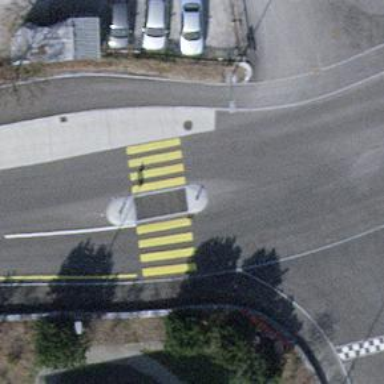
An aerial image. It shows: Uncontrolled crossing with central island on the road.